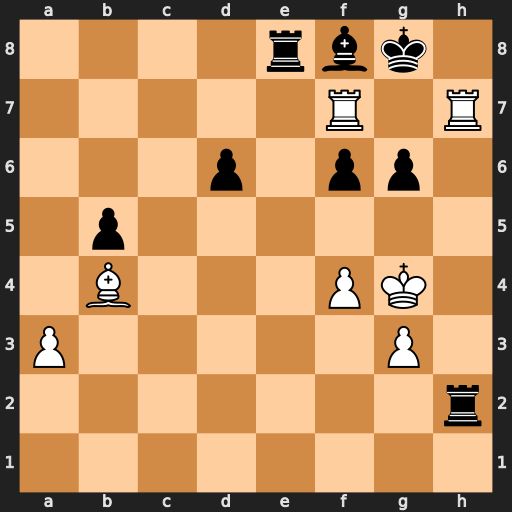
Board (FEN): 4rbk1/5R1R/3p1pp1/1p6/1B3PK1/P5P1/7r/8
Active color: w
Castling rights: -
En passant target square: -
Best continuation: Rxf8+ Rxf8 Rxh2